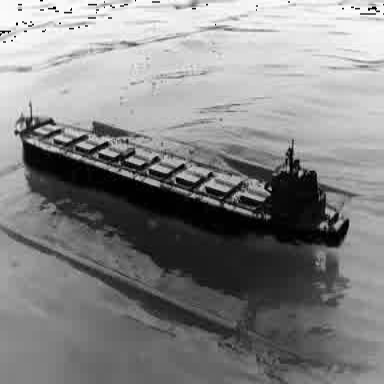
There is a liner in the infrared image.